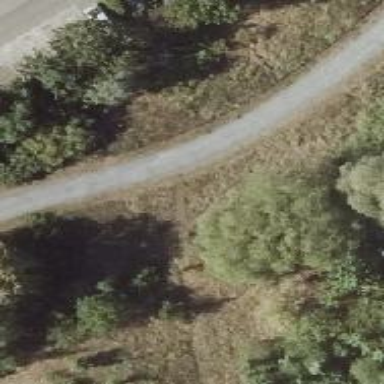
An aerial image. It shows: Ground path.